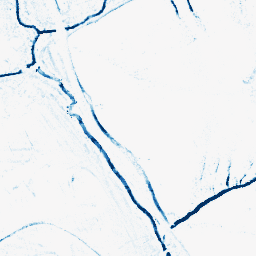
Category: morphological
Decomposition family: morphological_ellipse
Decomposition parameters: operation: closing
width: 5
height: 5
Upsampling method: lanczos
Upsampling parameters: scale: 8
Upsampling scale: 8